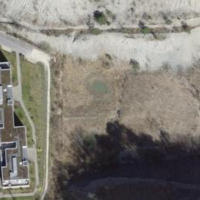
EUNIS habitat code: 55
Species observed at this site:
Tettigonia viridissima
Phaneroptera falcata
Prunus mahaleb
Calliptamus italicus